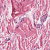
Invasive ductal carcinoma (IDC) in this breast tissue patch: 0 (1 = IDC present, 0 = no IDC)